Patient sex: F
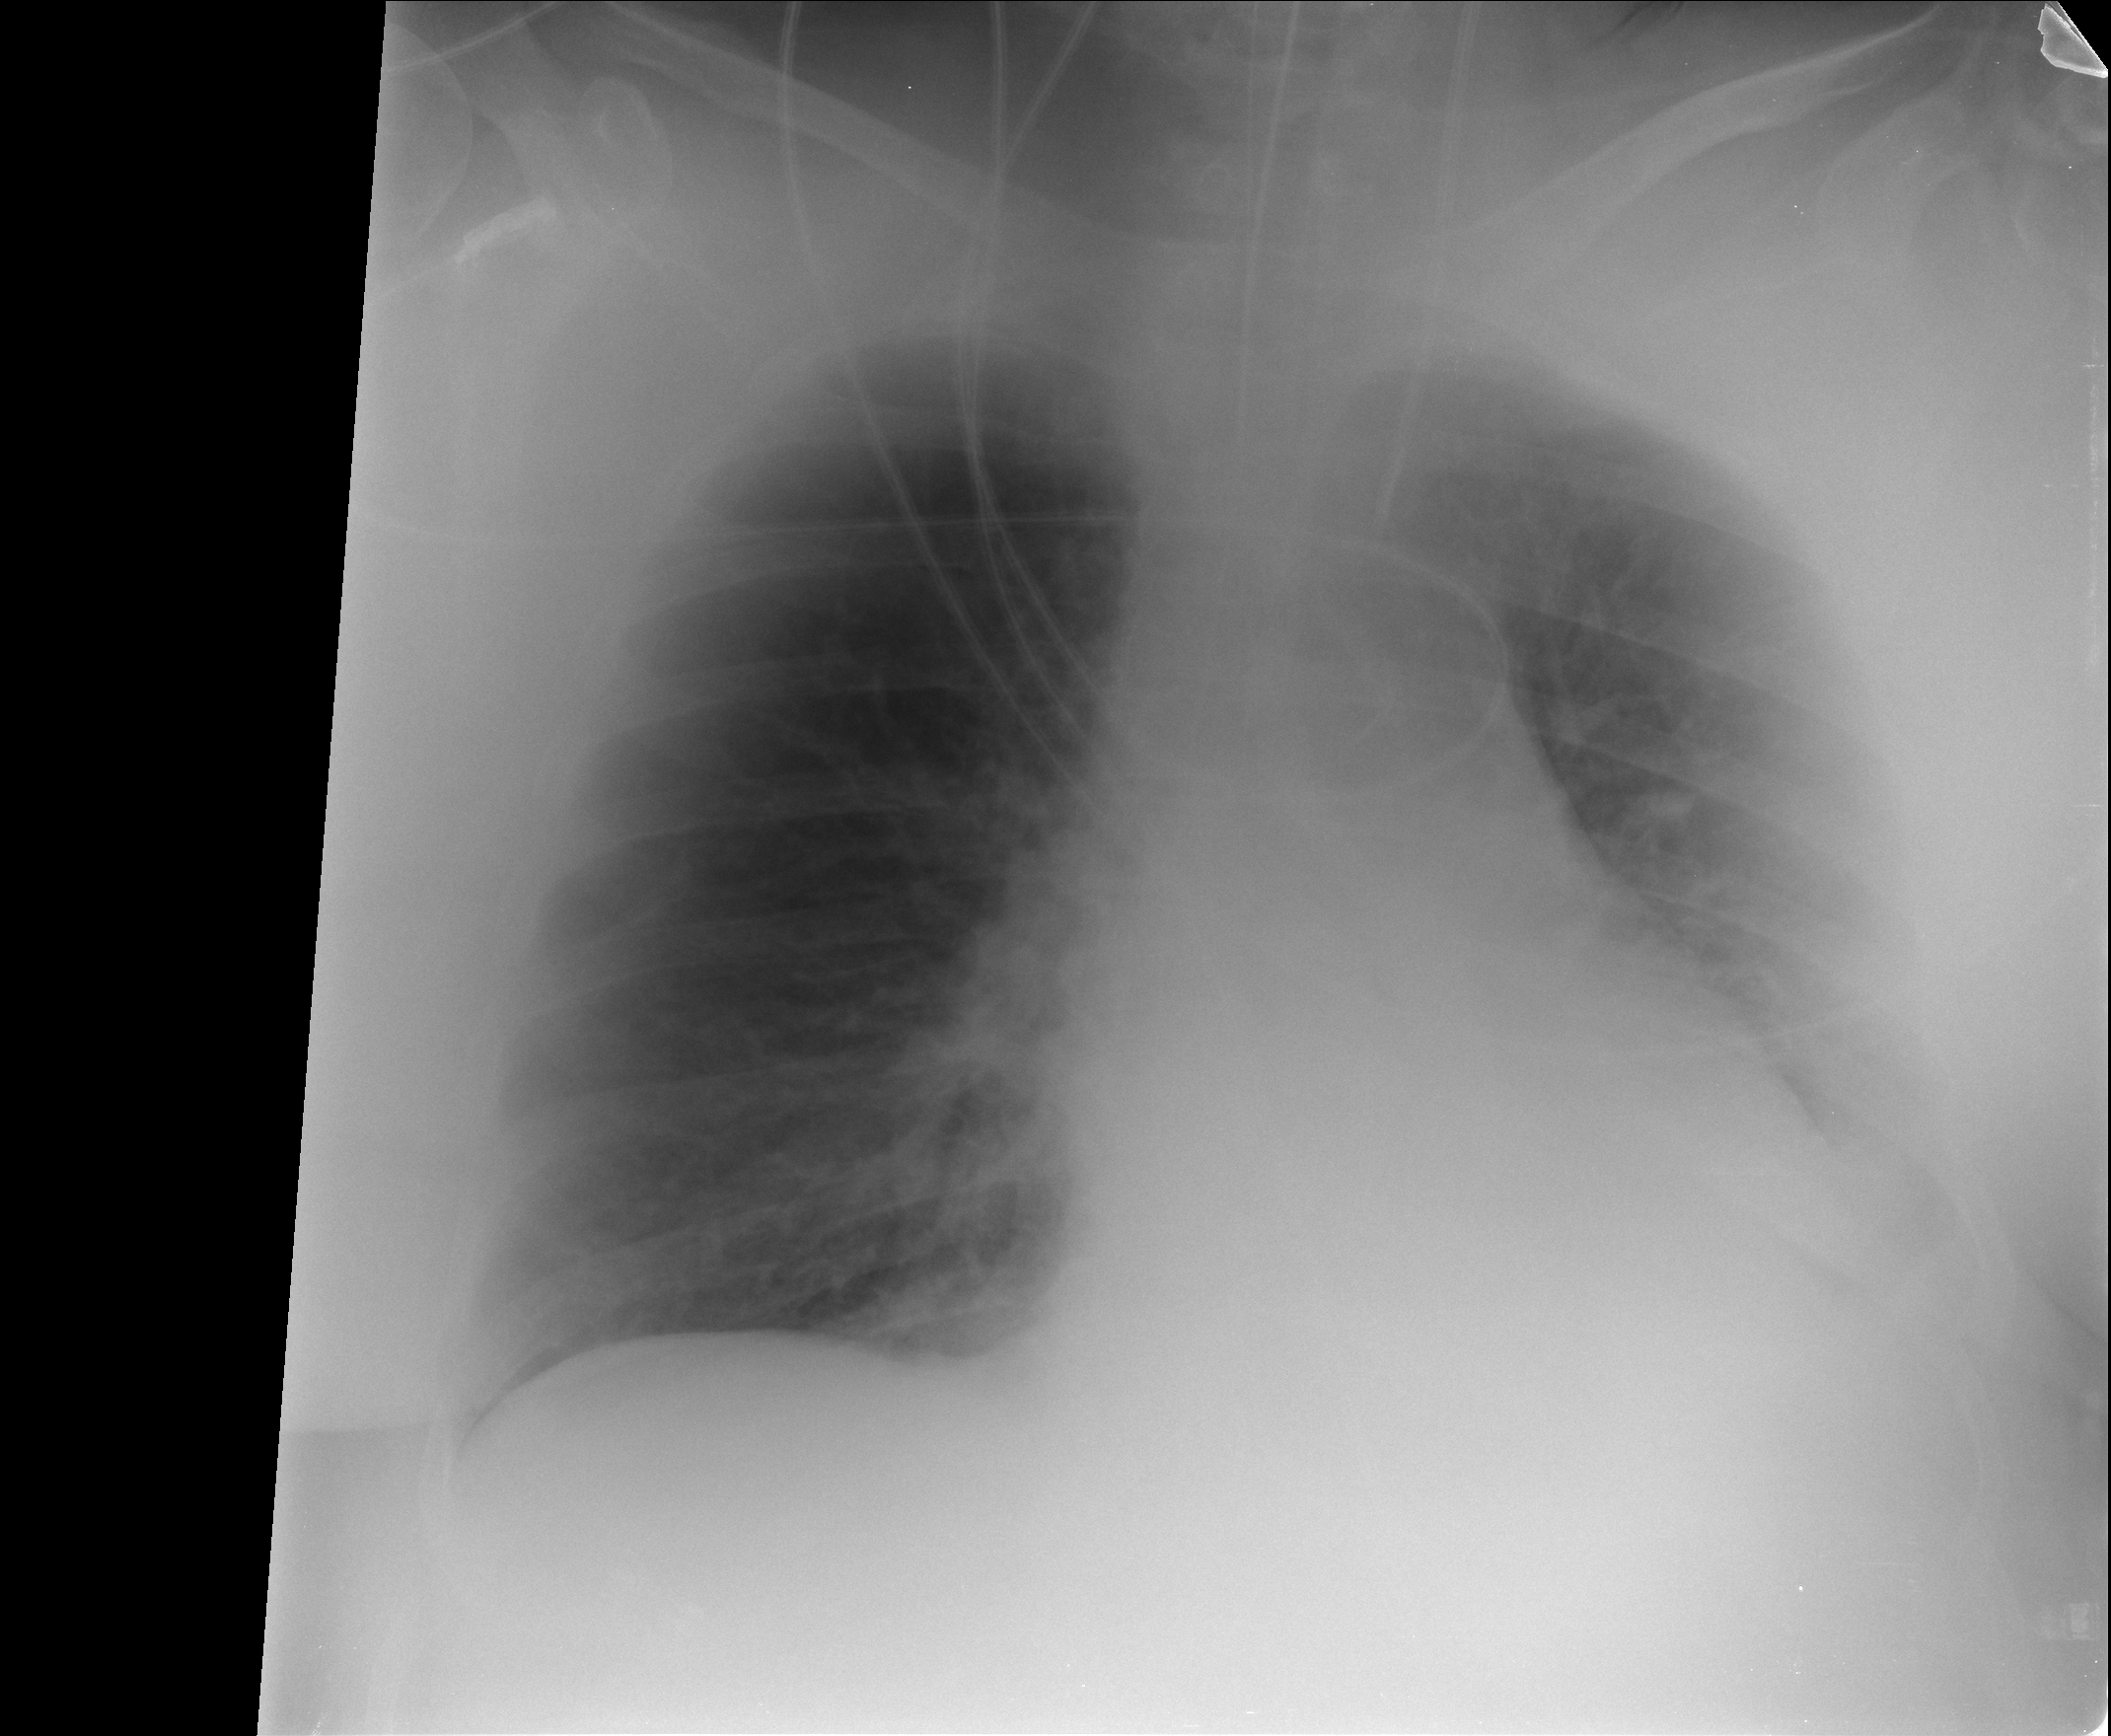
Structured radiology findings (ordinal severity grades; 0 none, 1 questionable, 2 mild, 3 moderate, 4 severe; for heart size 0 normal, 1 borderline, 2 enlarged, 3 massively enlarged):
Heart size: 2
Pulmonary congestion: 2
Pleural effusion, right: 0
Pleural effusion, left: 2
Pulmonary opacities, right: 2
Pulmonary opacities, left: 1
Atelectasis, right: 2
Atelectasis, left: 2